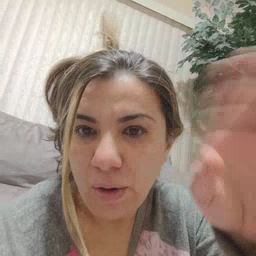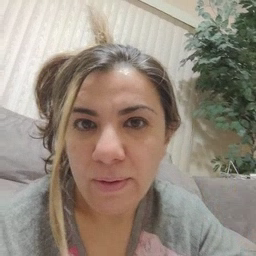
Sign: hello